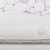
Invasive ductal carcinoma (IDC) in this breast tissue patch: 0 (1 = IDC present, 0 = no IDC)